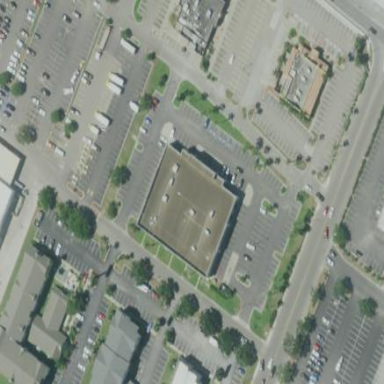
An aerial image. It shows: Building.